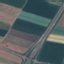
Land use / land cover class: Highway